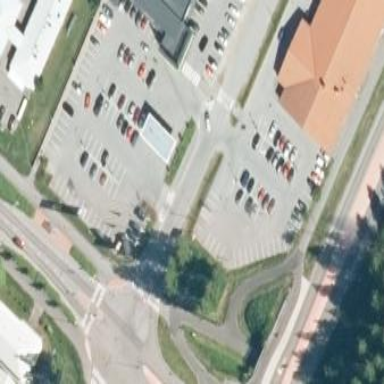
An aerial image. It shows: Parking area with surface.